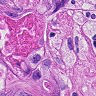
Metastatic tissue present: yes